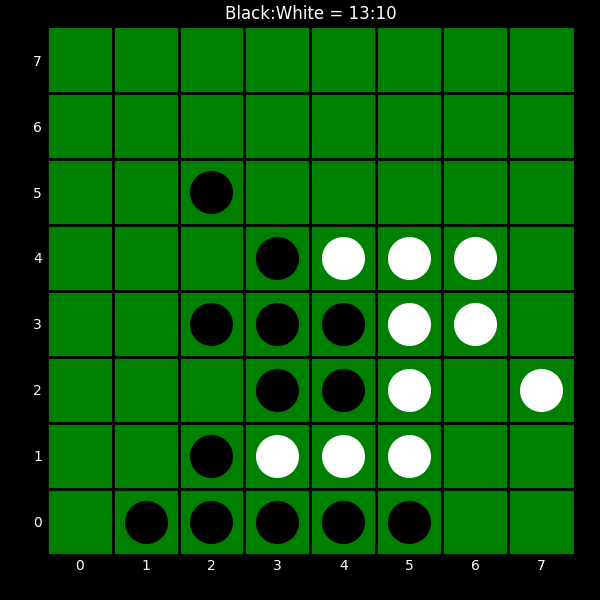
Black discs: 13
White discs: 10